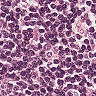
Metastatic tissue present: no